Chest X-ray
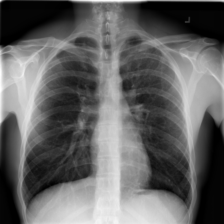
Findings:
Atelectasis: negative
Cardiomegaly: negative
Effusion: negative
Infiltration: negative
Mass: negative
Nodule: negative
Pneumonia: negative
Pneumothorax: negative
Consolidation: negative
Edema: negative
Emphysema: negative
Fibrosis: negative
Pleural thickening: negative
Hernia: negative